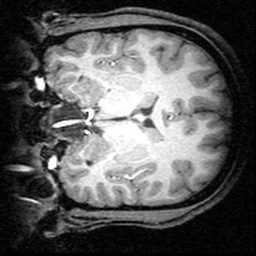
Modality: T1w
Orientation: coronal
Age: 21
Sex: male